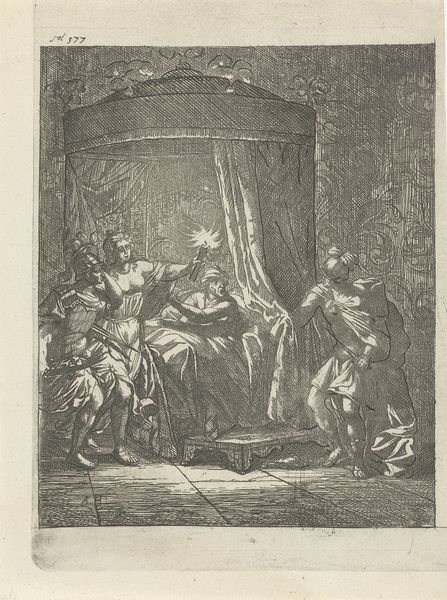
Titel: Aristodemus prins van Cuma door Xenocrite verraden
Künstler: Arnold Houbraken
Standort: Amsterdam
Institution: Rijksmuseum
Schlagwörter: chambre, femme, gravure, dessin, mythologie, feu, guerre, soldat, lampe, lit, bougie, garde, chandelle, baldaquin, attaque, torche, escorte, voleur